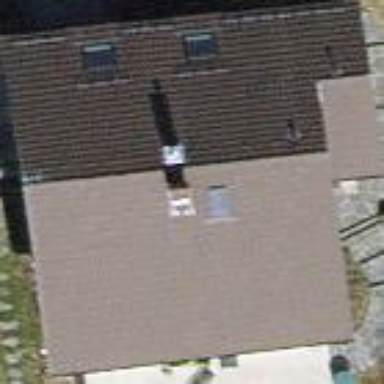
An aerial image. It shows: Detached building with gabled roof.